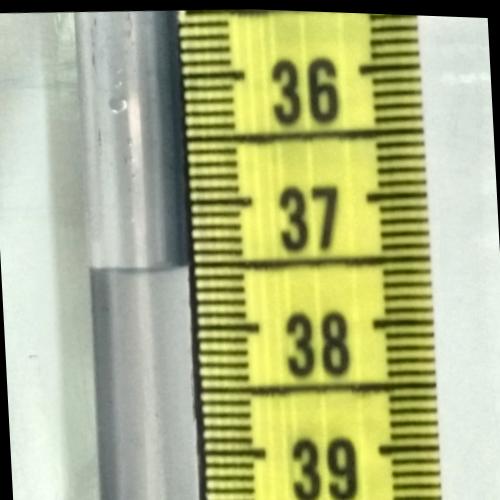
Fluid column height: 37.5 cm